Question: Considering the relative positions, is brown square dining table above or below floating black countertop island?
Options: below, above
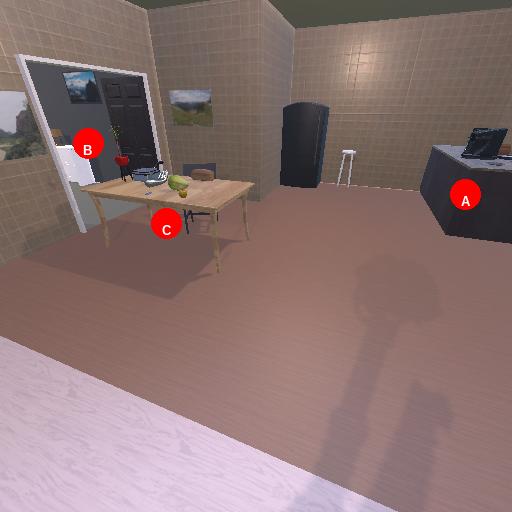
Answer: below